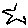
Label: star